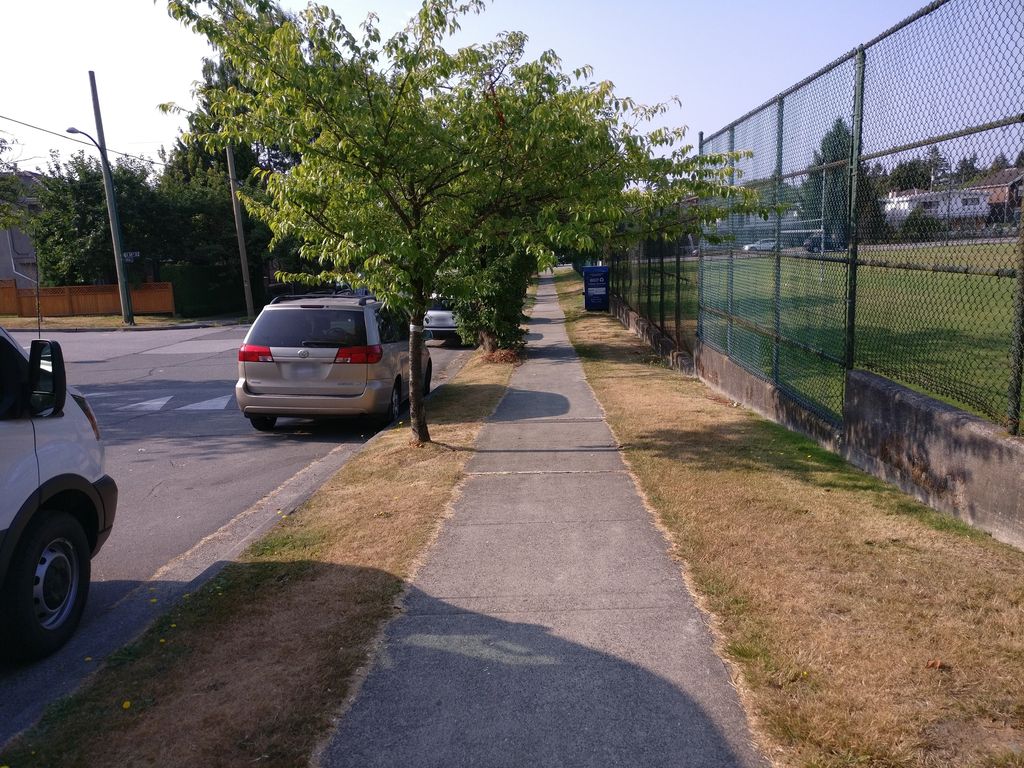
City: vancouver